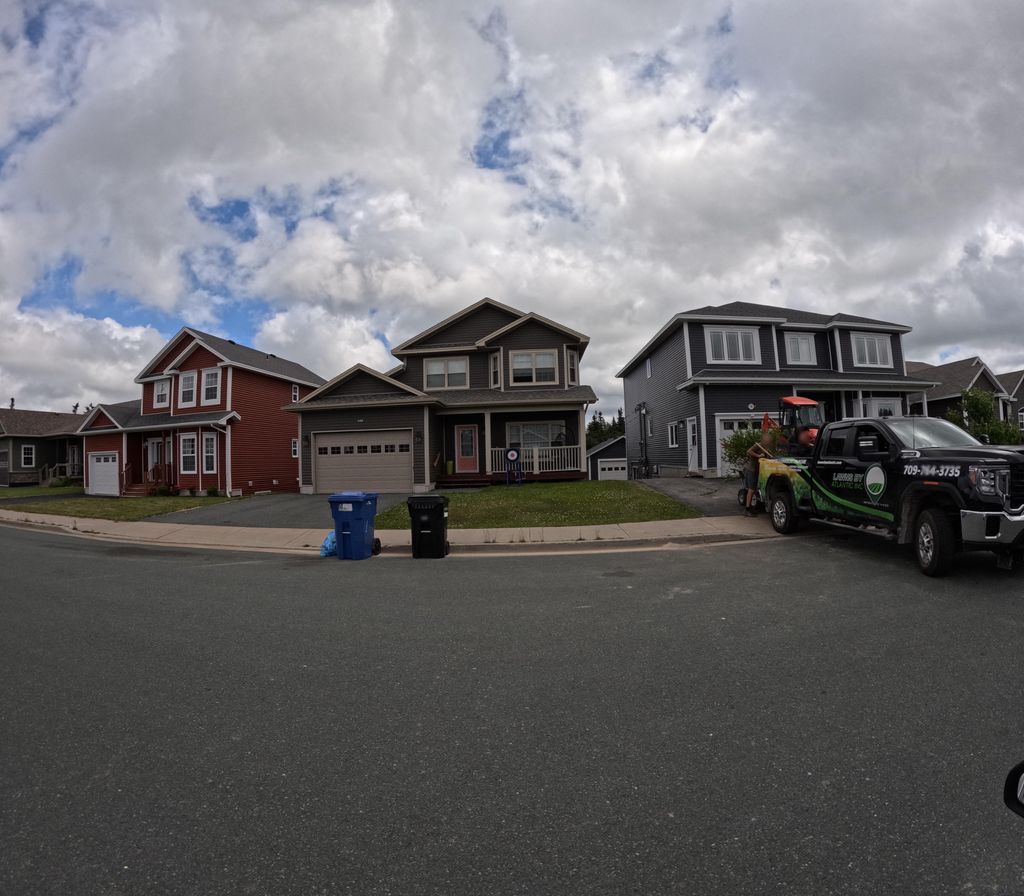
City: st_johns